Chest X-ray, AP view. Patient: 68 years old, sex F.
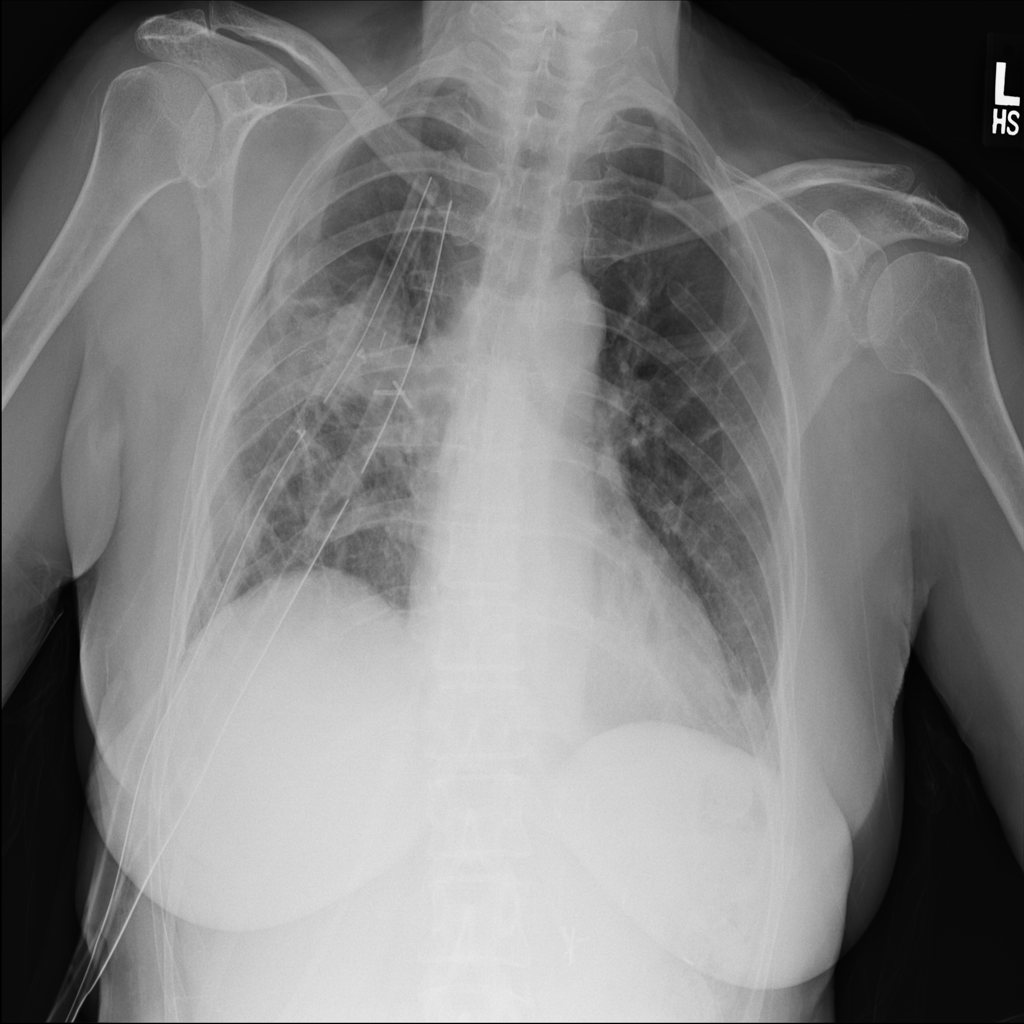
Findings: No Finding